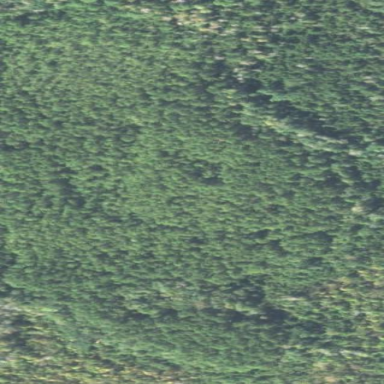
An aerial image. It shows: Forest dominated by needle-leaved trees.